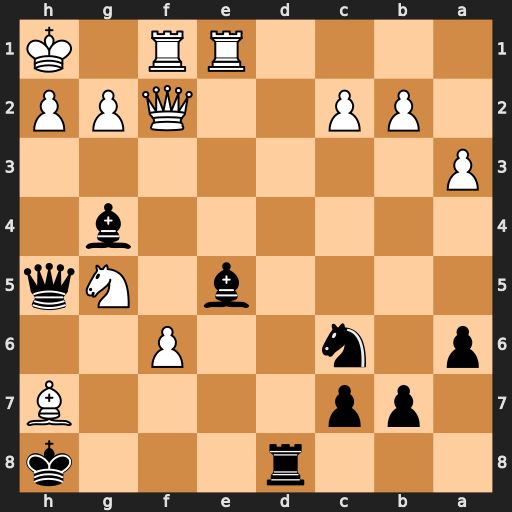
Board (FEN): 3r3k/1pp4B/p1n2P2/4b1Nq/6b1/P7/1PP2QPP/4RR1K
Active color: b
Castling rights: -
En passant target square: -
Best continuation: Qxh2#